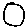
Label: circle